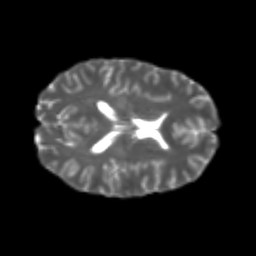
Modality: T2w
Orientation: axial
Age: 25
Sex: female
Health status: healthy
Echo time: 0.074 s